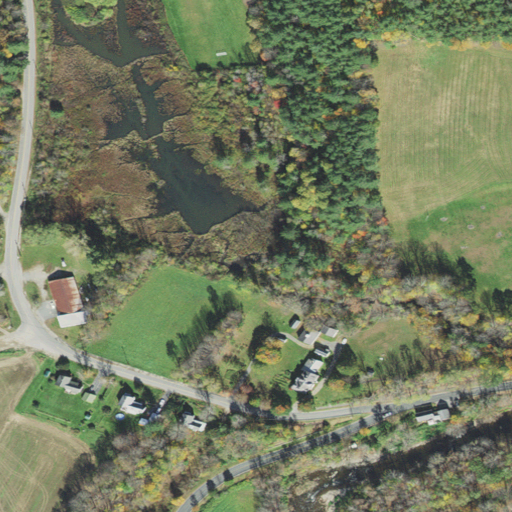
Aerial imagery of valley in Vermont named Pleasant Valley containing woody wetlands, pasture, low intensity development, evergreen forest, deciduous forest, open development, cultivated crops, medium intensity development, and high intensity development